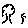
Label: tree